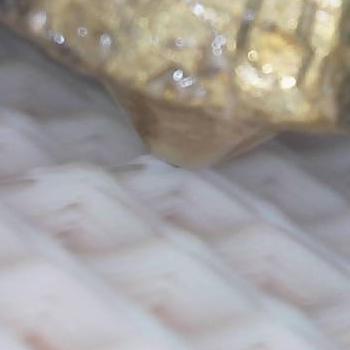
Flow rate: 35%